Interaction volume radius: 5 \u00c5
Interaction volume height: 20 \u00c5
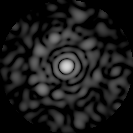
Disorder parameter: 0.8396